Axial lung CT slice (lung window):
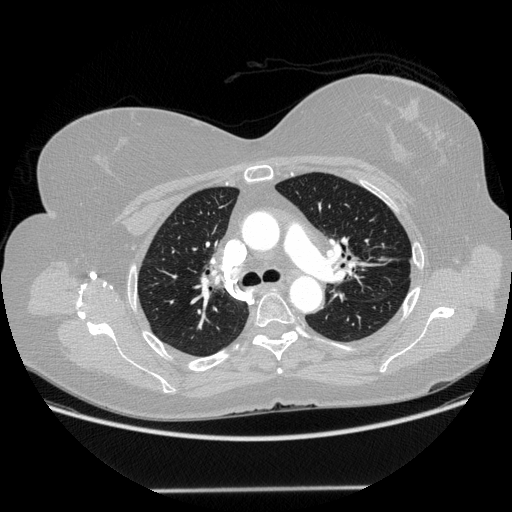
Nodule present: no